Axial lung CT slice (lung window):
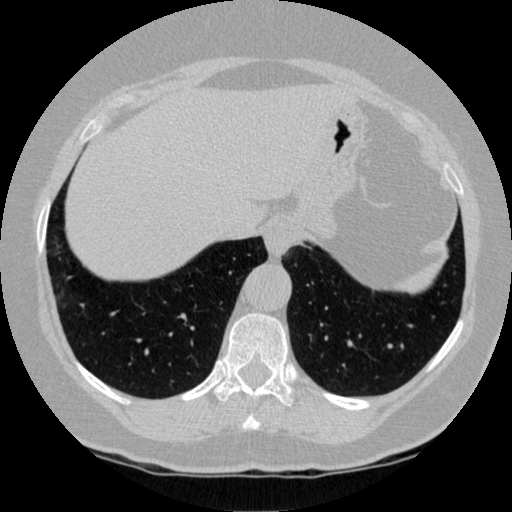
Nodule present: no